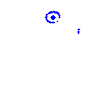
Particle: pion